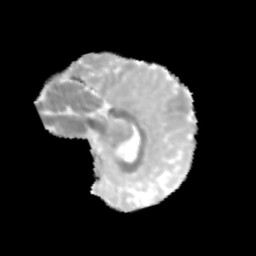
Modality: MD
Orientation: sagittal
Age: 9
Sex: male
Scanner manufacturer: siemens
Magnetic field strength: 3 T
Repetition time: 3.8 s
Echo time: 0.07 s